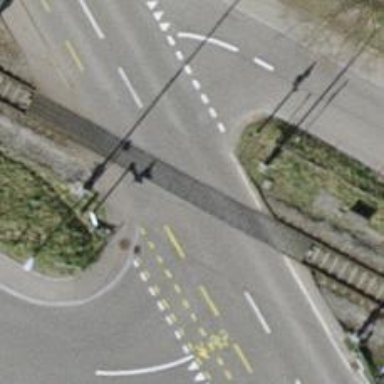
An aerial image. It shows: Level crossing along the railway.